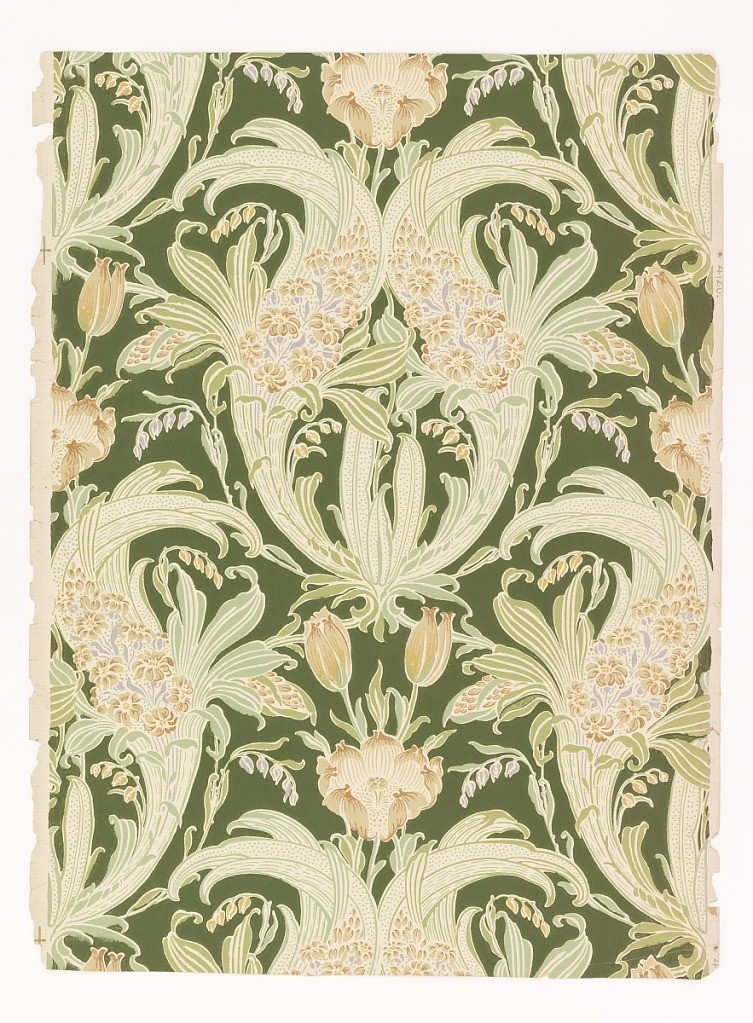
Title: Sidewall
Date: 1900–1920
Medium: Machine-printed
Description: On beige ground, thin green stripe. Over this, floral pattern of lilies of the valley, tulips, and other flowers in creamy yellow, browns and lavenders. Foliage in shades of green with striping and dotting. Dark green over-printed background color.